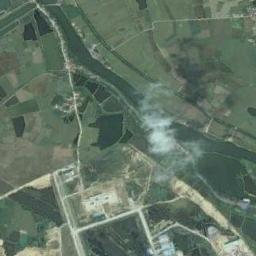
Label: river